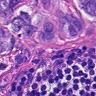
Metastatic tissue present: yes